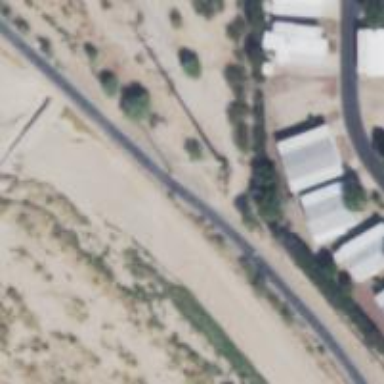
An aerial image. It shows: Power pole.